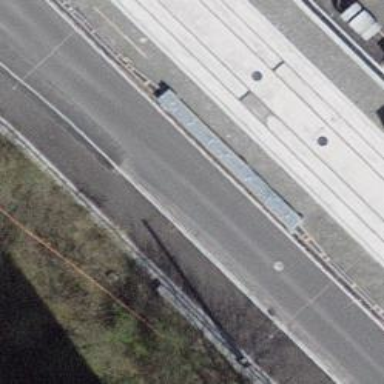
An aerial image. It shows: Public transport shelter.